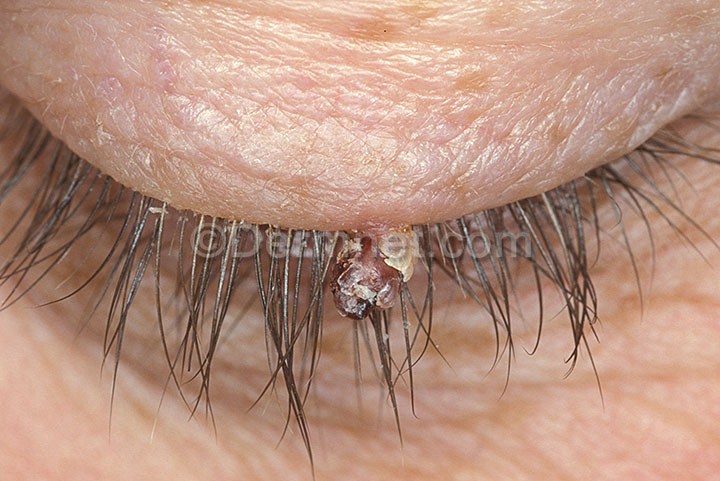
Disease: Warts Molluscum and other Viral Infections